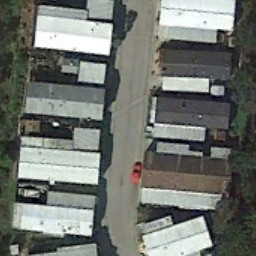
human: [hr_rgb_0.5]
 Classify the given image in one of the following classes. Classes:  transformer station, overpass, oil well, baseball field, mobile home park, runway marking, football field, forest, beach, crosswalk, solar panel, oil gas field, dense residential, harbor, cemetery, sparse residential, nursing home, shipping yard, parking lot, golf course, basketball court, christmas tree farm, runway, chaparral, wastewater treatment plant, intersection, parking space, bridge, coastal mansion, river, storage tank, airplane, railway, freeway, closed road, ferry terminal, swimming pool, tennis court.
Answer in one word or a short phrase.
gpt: mobile home park